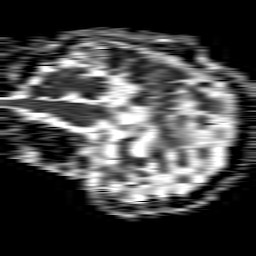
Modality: ADC
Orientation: sagittal
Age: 57
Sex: male
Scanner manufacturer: philips
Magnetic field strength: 1.5 T
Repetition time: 4.6 s
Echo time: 0.09059 s